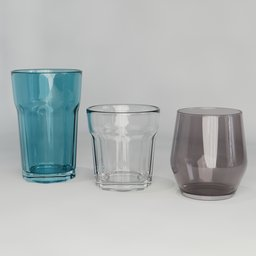
Label: tools